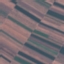
Land use / land cover class: AnnualCrop